高二 · 解析几何
一船自西向东匀速航行, 上午 10 时到达一座灯塔 $P$ 的南偏西 $75^{\circ}$ 距塔 64 海里的 $M$处，下午 2 时到达这座灯塔的东南方向的 $N$ 处，则这只船的航行速度为 \$ \qquad \$海里/小时.
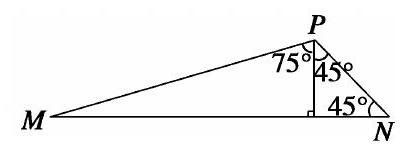
答案: $8 \sqrt{6}$
解析: 解析 如图所示,
在 $\triangle P M N$ 中, $\frac{P M}{\sin 45^{\circ}}=\frac{M N}{\sin 120^{\circ}}$,

$\therefore M N=\frac{64 \times \sqrt{3}}{\sqrt{2}}=32 \sqrt{6}$,

$\therefore v=\frac{M N}{4}=8 \sqrt{6}$ (海里/小时).